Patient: sex M, age 47
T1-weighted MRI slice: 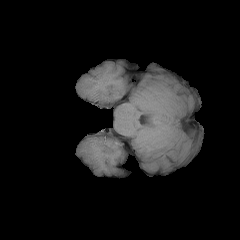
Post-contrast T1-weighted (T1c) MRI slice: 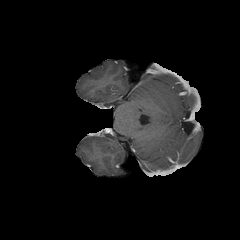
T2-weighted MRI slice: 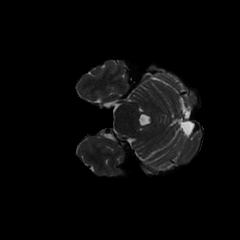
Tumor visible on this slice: no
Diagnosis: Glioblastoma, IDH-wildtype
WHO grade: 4